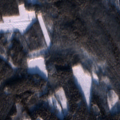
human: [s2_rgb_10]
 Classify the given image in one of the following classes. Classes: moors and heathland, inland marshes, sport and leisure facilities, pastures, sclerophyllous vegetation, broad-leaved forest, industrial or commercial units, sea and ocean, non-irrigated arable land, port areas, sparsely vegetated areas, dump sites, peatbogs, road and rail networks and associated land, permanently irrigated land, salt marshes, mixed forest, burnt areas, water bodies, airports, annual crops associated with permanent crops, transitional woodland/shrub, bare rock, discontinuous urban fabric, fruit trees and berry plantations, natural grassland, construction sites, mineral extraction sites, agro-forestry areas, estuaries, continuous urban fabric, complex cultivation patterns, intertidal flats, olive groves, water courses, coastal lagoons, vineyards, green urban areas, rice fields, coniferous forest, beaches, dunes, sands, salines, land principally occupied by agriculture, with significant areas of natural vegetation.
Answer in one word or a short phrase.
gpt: coniferous forest, mixed forest, transitional woodland/shrub